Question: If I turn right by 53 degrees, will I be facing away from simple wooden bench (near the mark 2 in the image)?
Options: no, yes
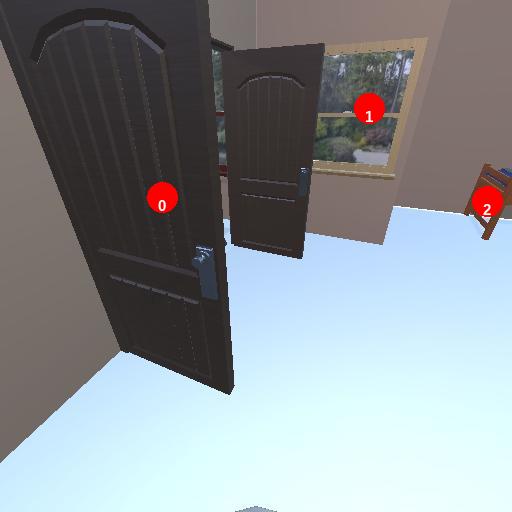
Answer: no